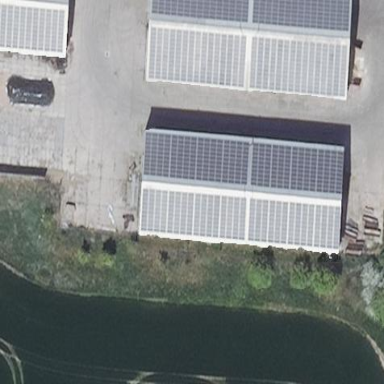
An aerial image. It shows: Building featuring small installation solar photovoltaic panel for electricity generation.